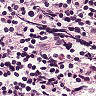
Metastatic tissue present: no